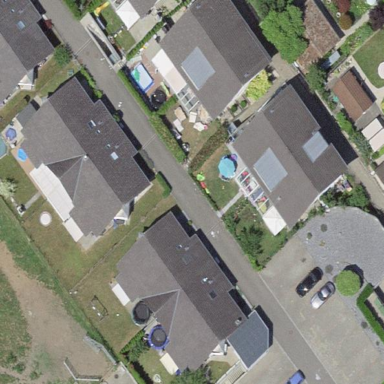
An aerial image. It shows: Semidetached house.